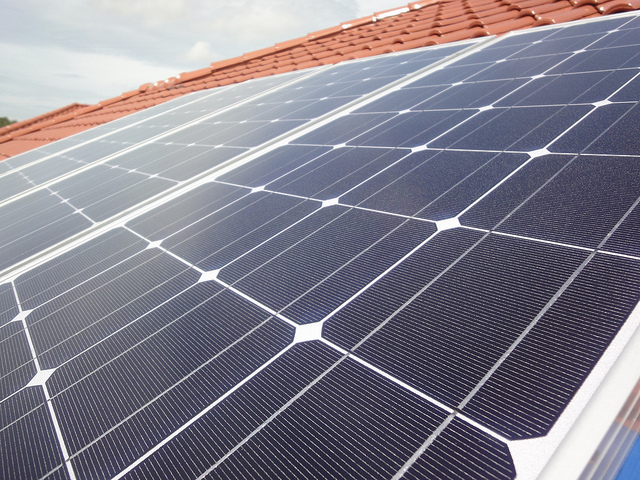
Label: Dusty